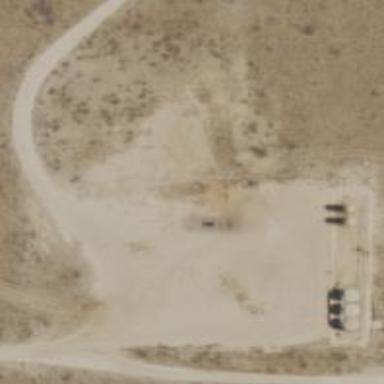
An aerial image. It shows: Petroleum well.